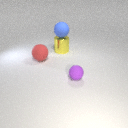
large yellow metal cylinder below large blue rubber sphere